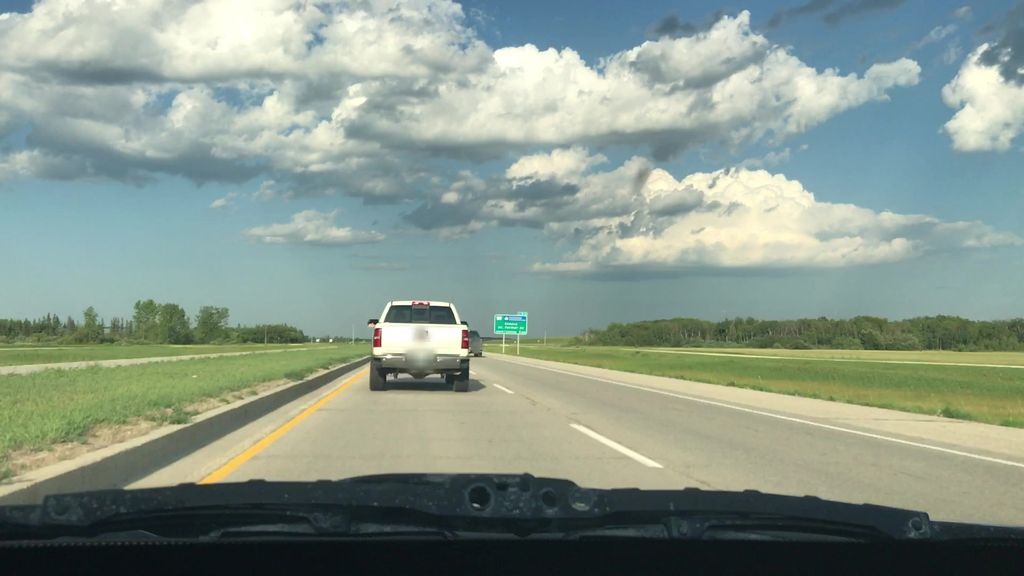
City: winnipeg